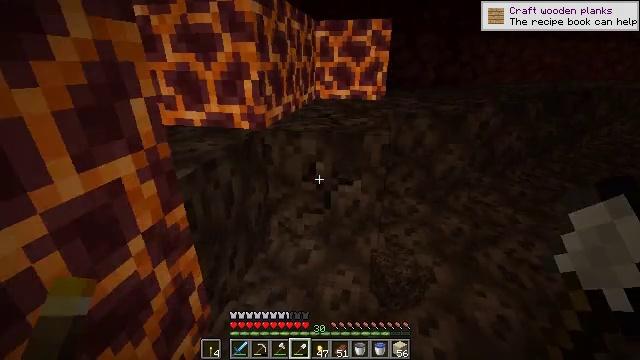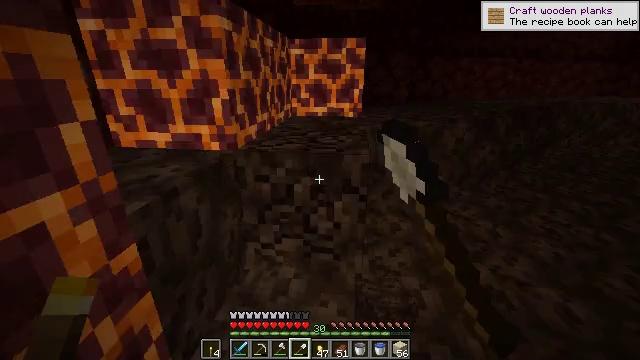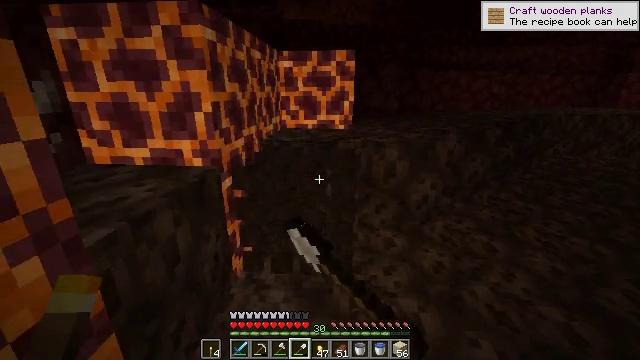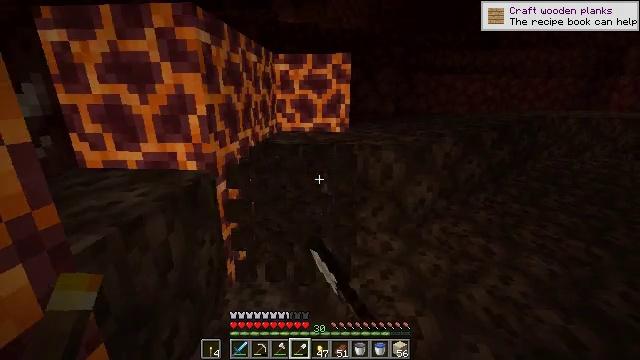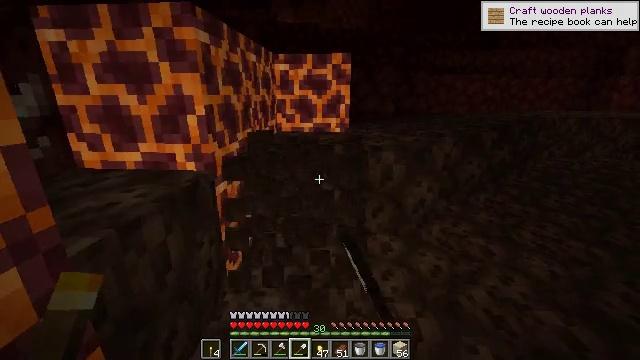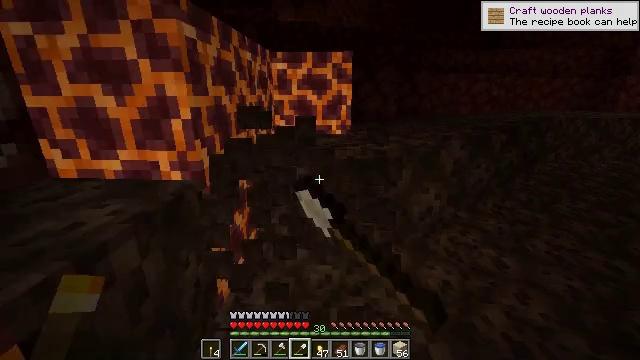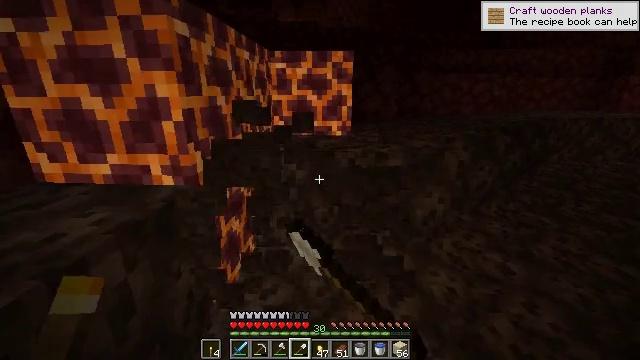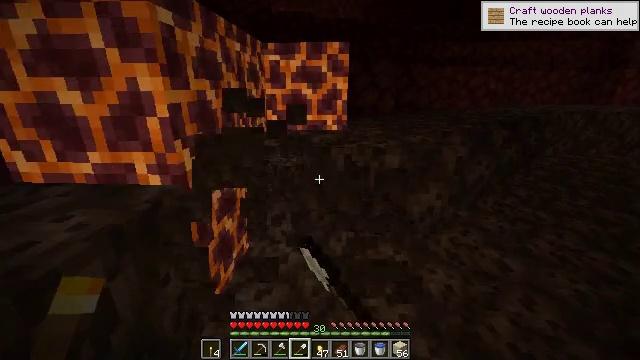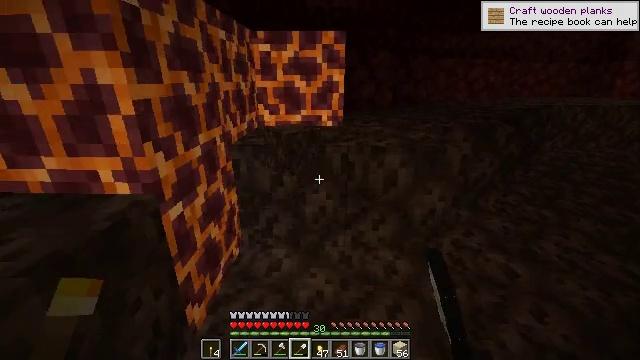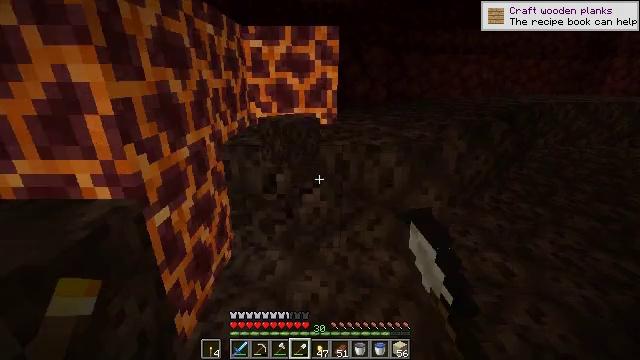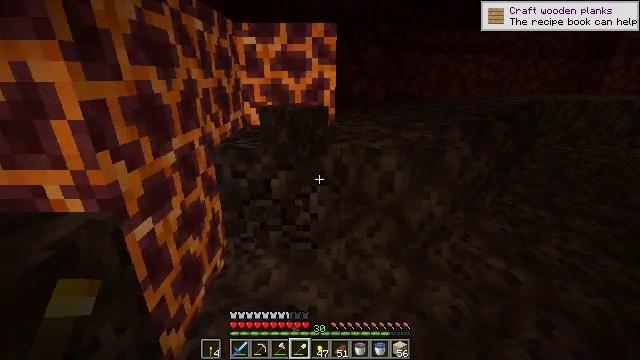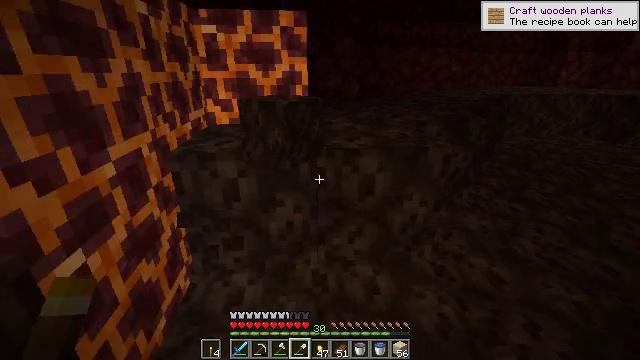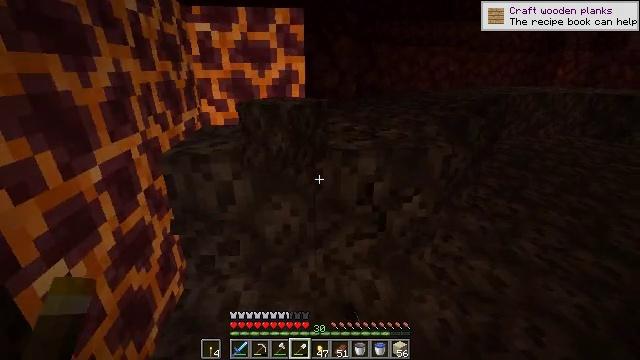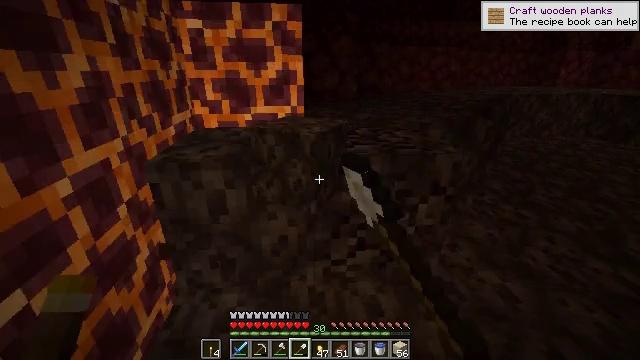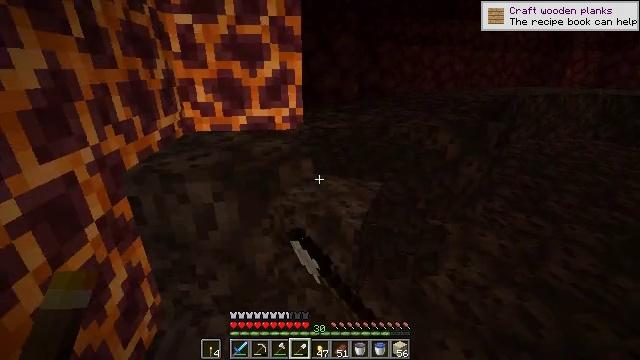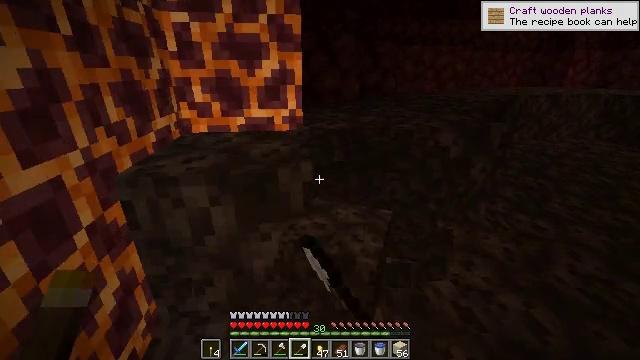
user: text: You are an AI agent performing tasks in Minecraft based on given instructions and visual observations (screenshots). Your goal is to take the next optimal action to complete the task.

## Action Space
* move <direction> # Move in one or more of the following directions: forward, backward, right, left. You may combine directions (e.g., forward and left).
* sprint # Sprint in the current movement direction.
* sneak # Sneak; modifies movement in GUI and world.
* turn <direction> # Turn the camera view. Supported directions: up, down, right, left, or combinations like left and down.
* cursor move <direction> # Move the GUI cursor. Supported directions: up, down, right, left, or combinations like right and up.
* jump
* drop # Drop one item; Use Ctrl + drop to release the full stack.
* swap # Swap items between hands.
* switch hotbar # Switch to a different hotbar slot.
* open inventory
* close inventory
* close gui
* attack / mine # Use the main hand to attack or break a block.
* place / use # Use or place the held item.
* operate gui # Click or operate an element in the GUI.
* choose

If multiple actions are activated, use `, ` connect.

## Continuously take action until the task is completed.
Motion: motion action
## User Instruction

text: Break soul sand to slow down mobs.
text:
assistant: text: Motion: move forward, turn right and up, attack / mine
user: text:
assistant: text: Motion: turn right and up, attack / mine
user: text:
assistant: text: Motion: attack / mine
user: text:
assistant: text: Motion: move forward, attack / mine
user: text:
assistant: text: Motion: move forward, attack / mine
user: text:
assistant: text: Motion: move forward, attack / mine
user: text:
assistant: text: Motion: move forward, turn right and down, attack / mine
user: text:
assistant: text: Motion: move forward, turn right and down, attack / mine
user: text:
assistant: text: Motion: move forward, turn right, attack / mine
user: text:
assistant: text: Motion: move forward, attack / mine
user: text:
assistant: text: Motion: move forward, turn right and down, attack / mine
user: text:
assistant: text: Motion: move forward, attack / mine
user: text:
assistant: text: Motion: move forward, attack / mine
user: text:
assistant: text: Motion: move forward, attack / mine
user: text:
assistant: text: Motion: move forward, attack / mine
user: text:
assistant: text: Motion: move forward, turn right, attack / mine
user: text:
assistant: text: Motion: move forward, turn right, attack / mine
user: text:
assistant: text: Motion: turn right, attack / mine
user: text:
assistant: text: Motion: attack / mine
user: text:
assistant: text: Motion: attack / mine
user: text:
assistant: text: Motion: turn left, attack / mine
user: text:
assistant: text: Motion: turn left and down, attack / mine
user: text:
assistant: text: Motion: turn left and down, attack / mine
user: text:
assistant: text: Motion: turn left and down, attack / mine
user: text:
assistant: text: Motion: turn left, attack / mine
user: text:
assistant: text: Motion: attack / mine
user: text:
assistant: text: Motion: move forward and move right, attack / mine
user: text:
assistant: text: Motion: move forward and move right, turn right, attack / mine
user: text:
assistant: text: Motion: move forward and move right, turn right, attack / mine
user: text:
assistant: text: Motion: move forward and move right, turn right, attack / mine